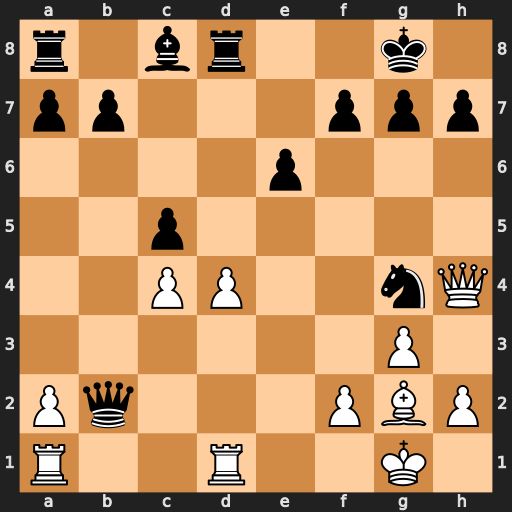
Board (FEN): r1br2k1/pp3ppp/4p3/2p5/2PP2nQ/6P1/Pq3PBP/R2R2K1
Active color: w
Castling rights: -
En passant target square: -
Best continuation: Qxd8#